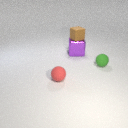
large purple metal cube to the left of small green rubber sphere